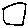
Label: square